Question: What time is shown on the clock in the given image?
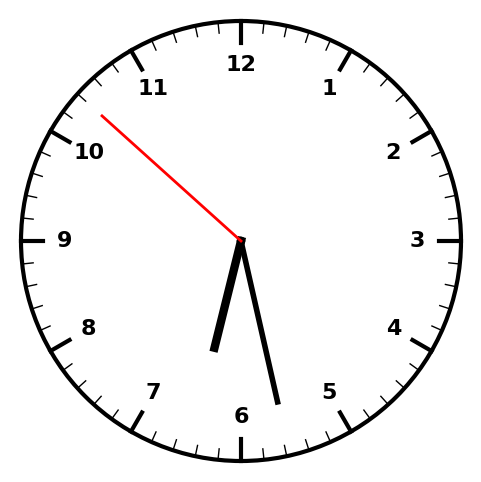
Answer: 06:27:52